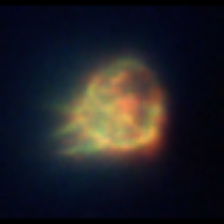
Taxon: Ciliates
Group: Other